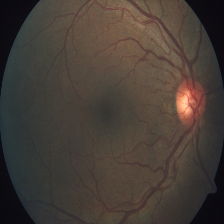
Diabetic retinopathy grade: Severe